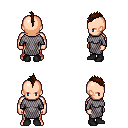
a pixel art fantasy rpg character, male body template, human, light skin, chain mail, white pants, brown mohawk hairstyle, black shoes, four views (front, back, left, right), 2x2 character sprite sheet, small pixel art, hard edges, no anti-aliasing